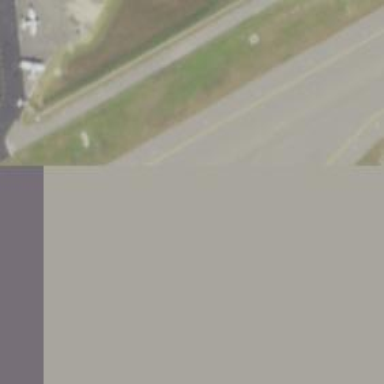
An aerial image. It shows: Image of taxiway at airport.